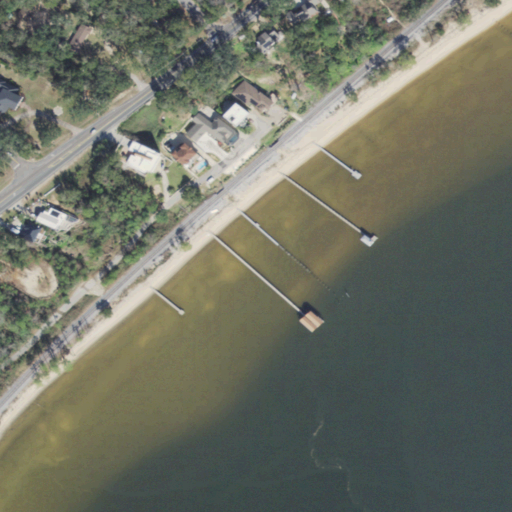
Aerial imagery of cliff(s) in Florida named Red Bluff containing open water, barren land, low intensity development, evergreen forest, open development, medium intensity development, high intensity development, and woody wetlands